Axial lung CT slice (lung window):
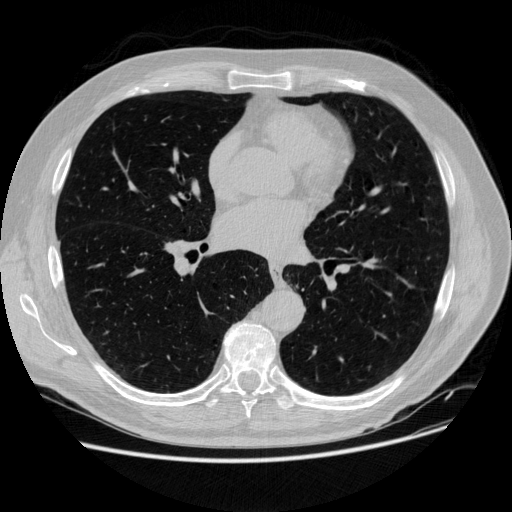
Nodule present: no